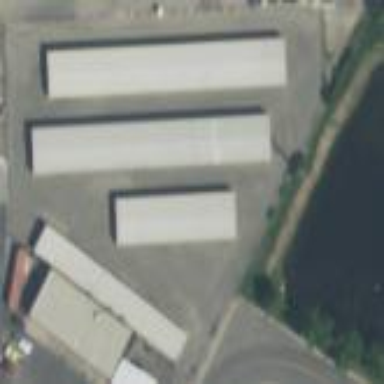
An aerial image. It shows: Storage rental shop.